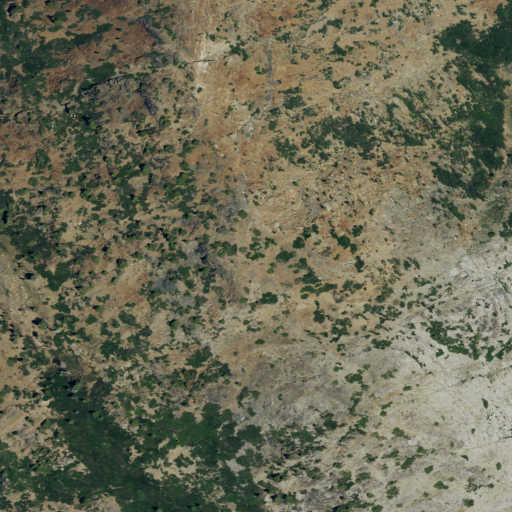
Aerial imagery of mountain in California named Haystack Mountain containing shrub and evergreen forest